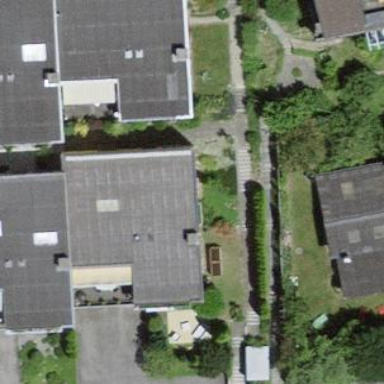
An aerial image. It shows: Residential building.